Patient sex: M
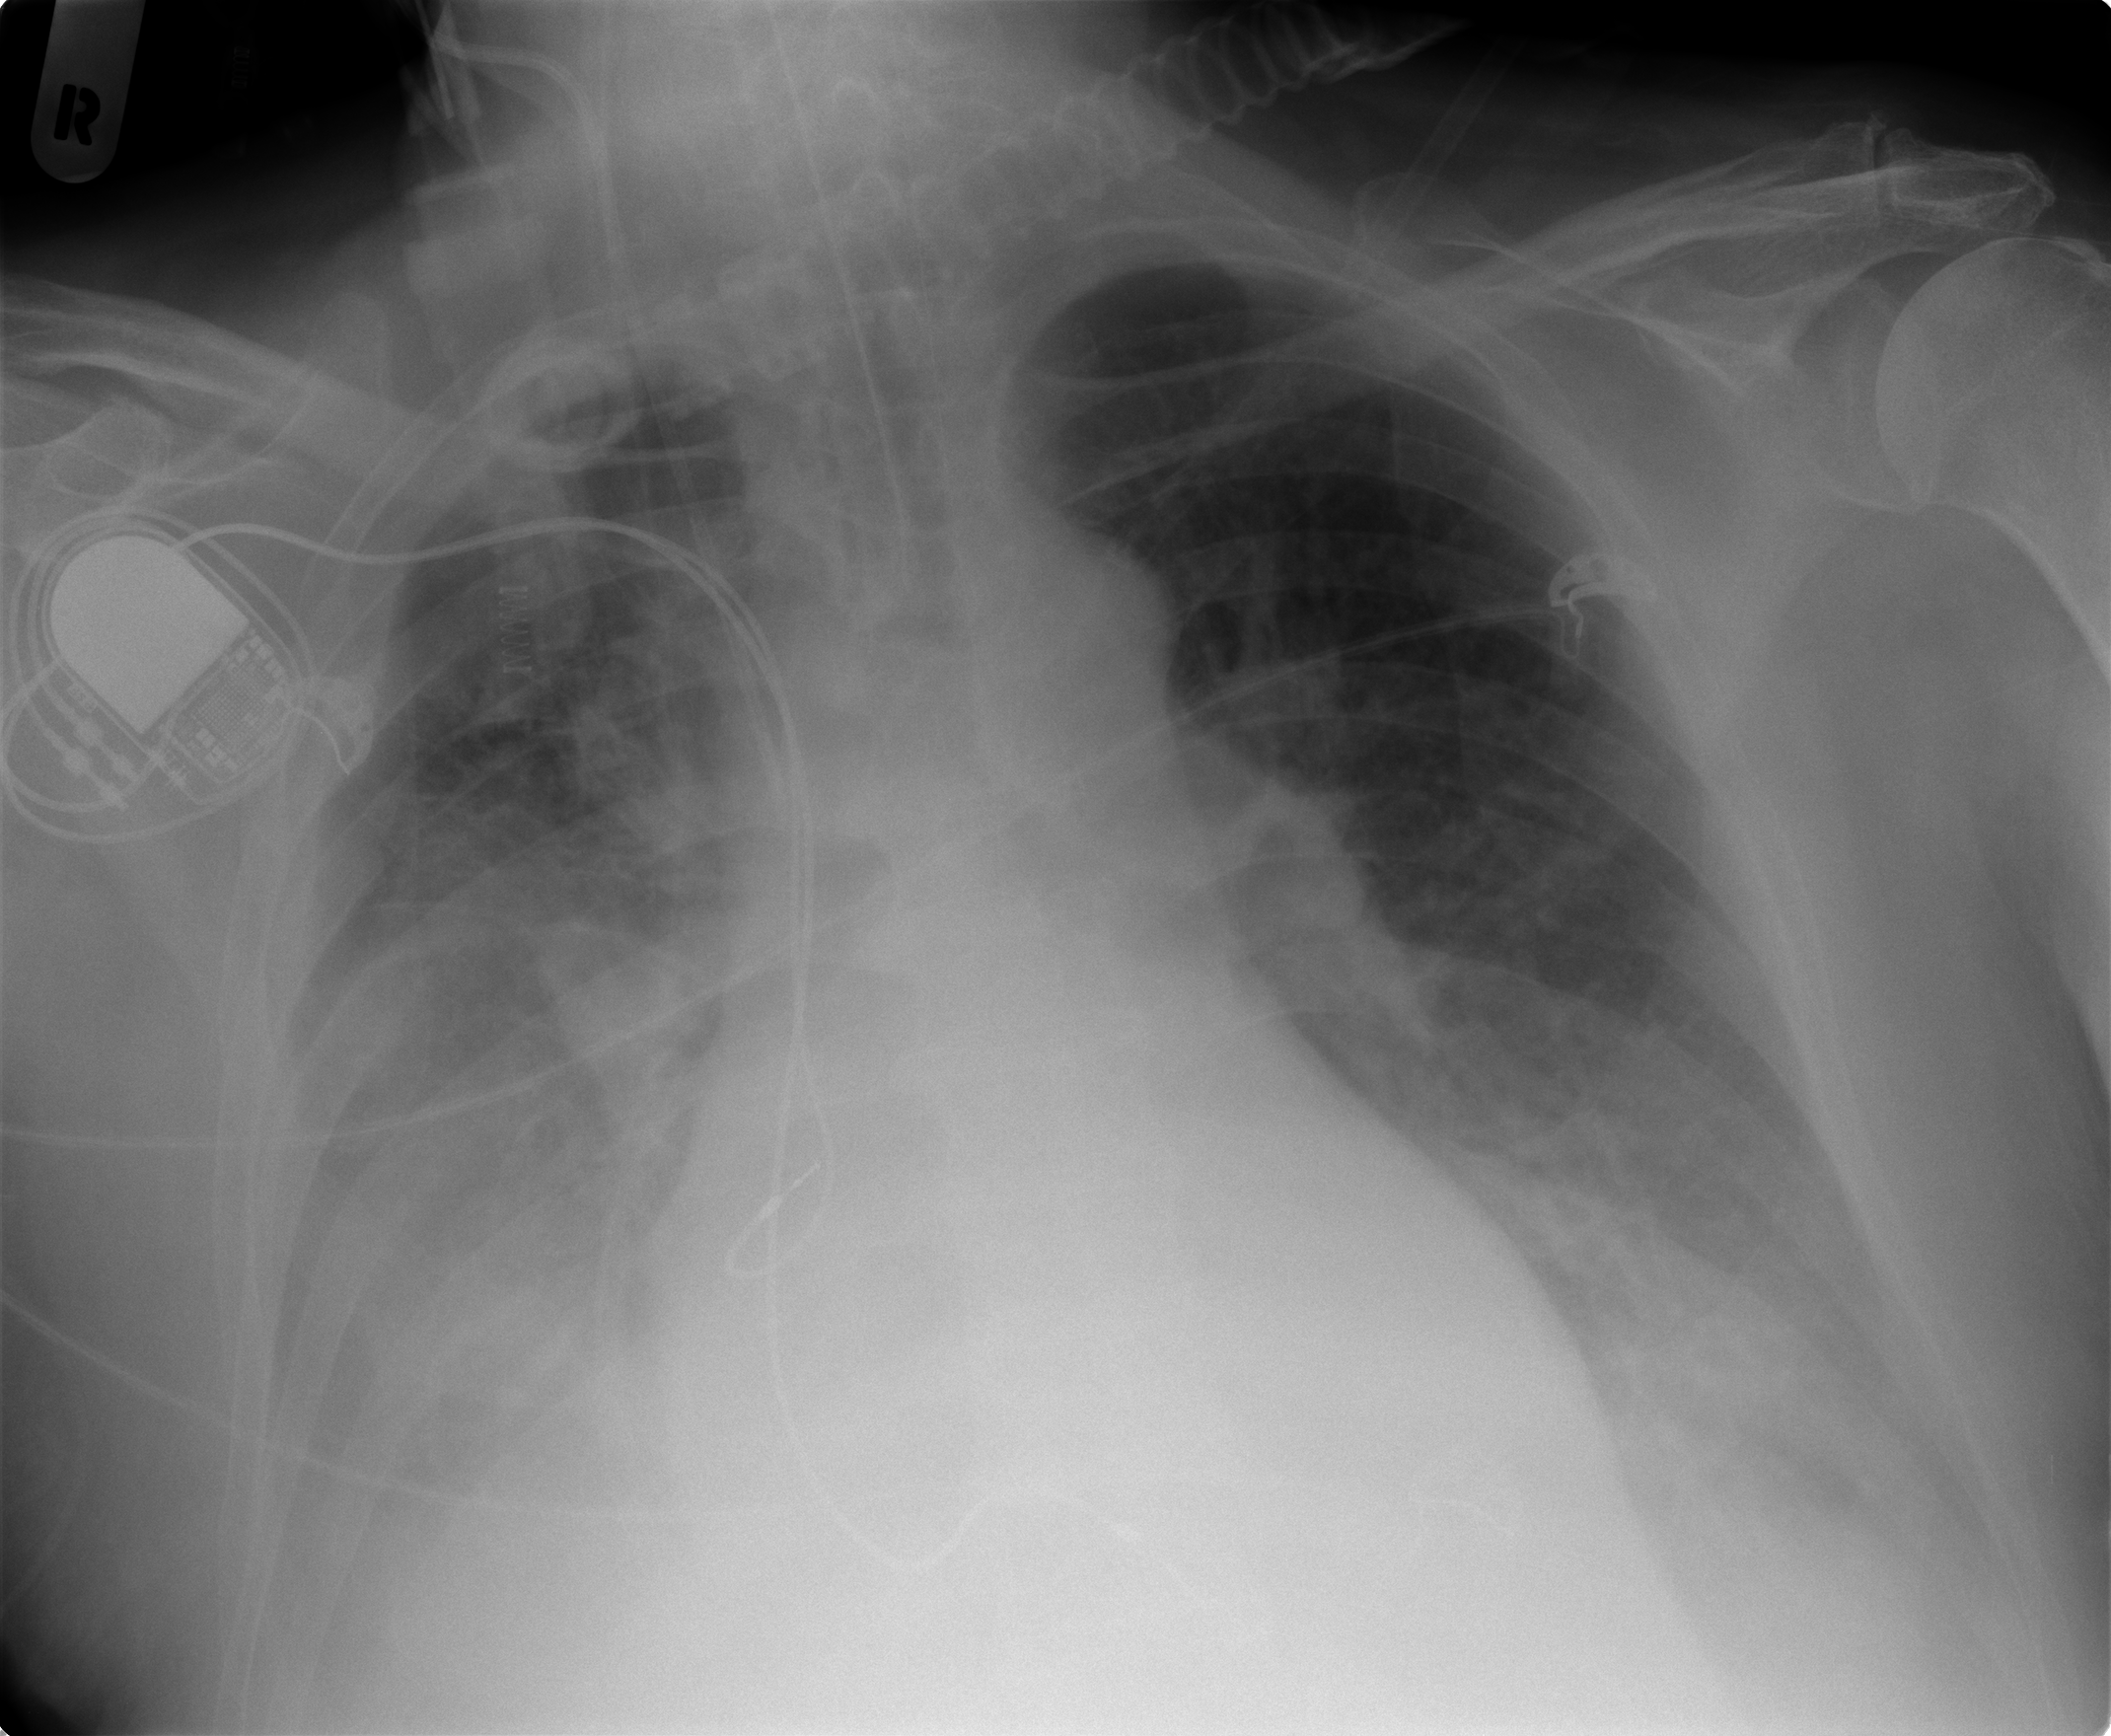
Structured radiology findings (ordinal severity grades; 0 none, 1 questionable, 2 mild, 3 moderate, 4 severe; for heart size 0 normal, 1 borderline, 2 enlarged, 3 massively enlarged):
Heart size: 2
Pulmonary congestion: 2
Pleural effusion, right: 3
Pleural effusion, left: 2
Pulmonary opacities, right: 2
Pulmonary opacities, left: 2
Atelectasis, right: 2
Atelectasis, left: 2